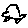
Label: car